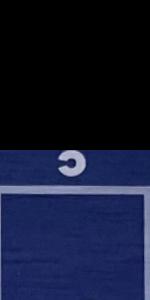
Label: Empty